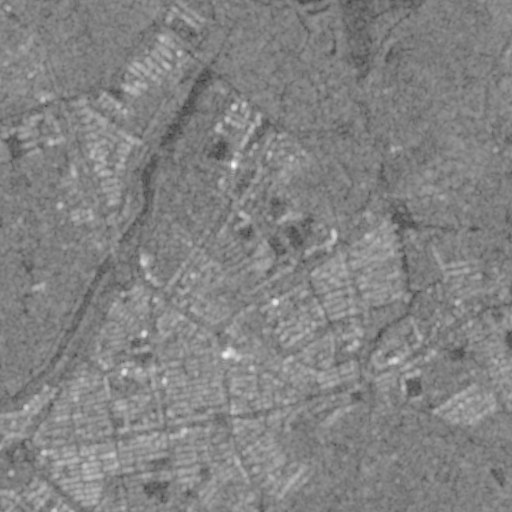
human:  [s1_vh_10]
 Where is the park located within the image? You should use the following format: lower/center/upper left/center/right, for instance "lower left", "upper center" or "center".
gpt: The park is located in the upper center of the image.
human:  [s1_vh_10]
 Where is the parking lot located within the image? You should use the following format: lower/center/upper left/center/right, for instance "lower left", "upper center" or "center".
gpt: The parking lot is located in the lower center of the image.
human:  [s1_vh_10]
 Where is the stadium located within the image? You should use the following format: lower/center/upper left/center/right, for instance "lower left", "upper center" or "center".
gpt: The stadium is located in the upper center of the image.
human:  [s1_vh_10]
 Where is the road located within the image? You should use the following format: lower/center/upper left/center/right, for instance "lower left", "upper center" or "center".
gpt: There is no road in the image.

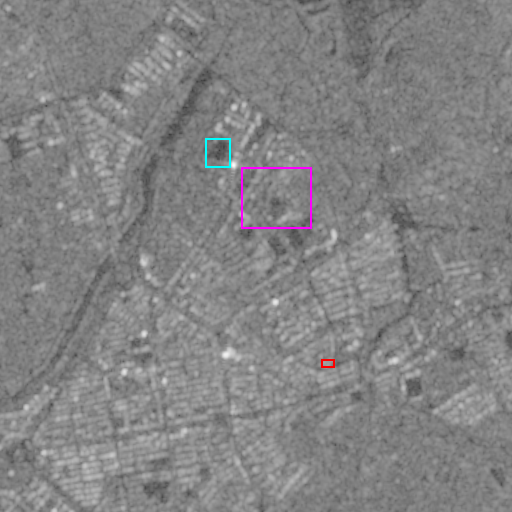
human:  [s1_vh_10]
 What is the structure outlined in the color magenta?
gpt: The structure outlined in magenta is a park.
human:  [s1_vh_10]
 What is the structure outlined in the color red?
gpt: The structure outlined in red is a parking lot.
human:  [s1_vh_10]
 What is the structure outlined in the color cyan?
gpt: The structure outlined in cyan is a stadium.
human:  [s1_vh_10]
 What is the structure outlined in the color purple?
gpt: There is no purple outline.